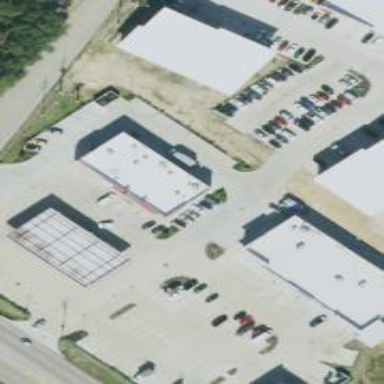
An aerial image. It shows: Convenience shop.